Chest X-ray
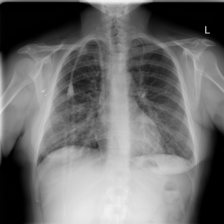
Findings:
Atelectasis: negative
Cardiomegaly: negative
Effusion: positive
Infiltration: negative
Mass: negative
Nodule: negative
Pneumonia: negative
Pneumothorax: negative
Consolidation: negative
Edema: positive
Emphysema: negative
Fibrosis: negative
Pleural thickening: negative
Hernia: negative